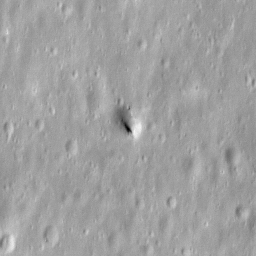
Pit: Stevinus 10
Host crater: Stevinus
Host type: impact_melt
Lunar coordinates: latitude -32.938, longitude 54.738